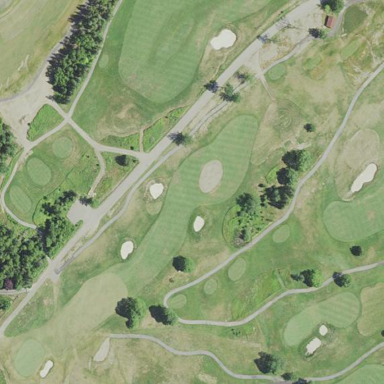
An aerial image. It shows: Area with grass used as rough in golf course.